【题型】填空题　【知识点】立体几何　【难度】easy
已知三棱锥$P-ABC$的三条侧棱两两垂直，且它们的长度分别为$1$，$1$，$\sqrt{2}$，则此三棱锥的高为\underline{\qquad\qquad}.
【解答】
\raggedright
\textbf{【答案】}$\dfrac{\sqrt{10}}{5}$
\textbf{【分析】}将图形还原为长方体，进而通过等积法得到答案.
\textbf{【详解】}如图1，将三棱锥$P-ABC$还原为长方体$PADB-CQRS$，

由题意可知，$V_{C-PAB}=\dfrac{1}{3}S_{\triangle PAB}\cdot PC=\dfrac{1}{3}\times\dfrac{1}{2}\times\sqrt{2}=\dfrac{\sqrt{2}}{6}$，
设$P$到平面$ABC$的距离为$d$，如图2，$M$为$BA$中点，则$CM\perp BA$，

由勾股定理可知，$CM=\sqrt{3-\left(\dfrac{\sqrt{2}}{2}\right)^2}=\sqrt{\dfrac{5}{2}}$，所以$S_{\triangle ABC}=\dfrac{1}{2}\times\sqrt{2}\times\sqrt{\dfrac{5}{2}}=\dfrac{\sqrt{5}}{2}$，
所以$V_{P-ABC}=\dfrac{1}{3}S_{\triangle ABC}\cdot d=\dfrac{\sqrt{5}}{6}d$，由$V_{C-PAB}=V_{P-ABC}\Rightarrow\dfrac{\sqrt{5}}{6}d=\dfrac{\sqrt{2}}{6}\Rightarrow d=\dfrac{\sqrt{10}}{5}$.
故答案为：$\dfrac{\sqrt{10}}{5}$.
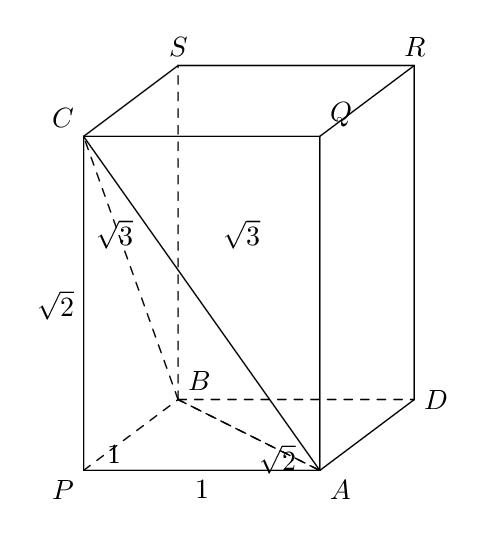
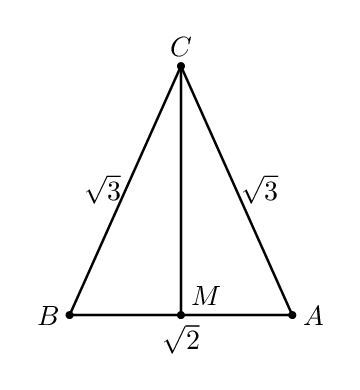